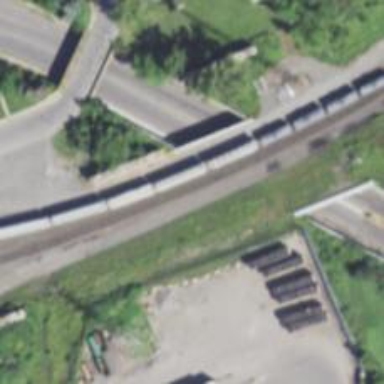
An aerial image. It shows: Abandoned railway bridge.